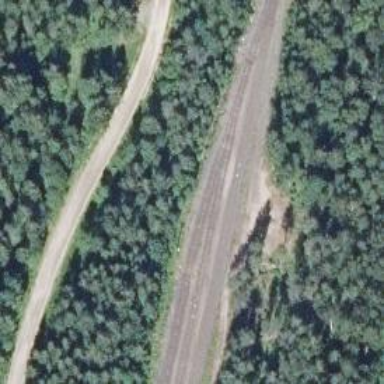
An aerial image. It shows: Continuous rail for railway.